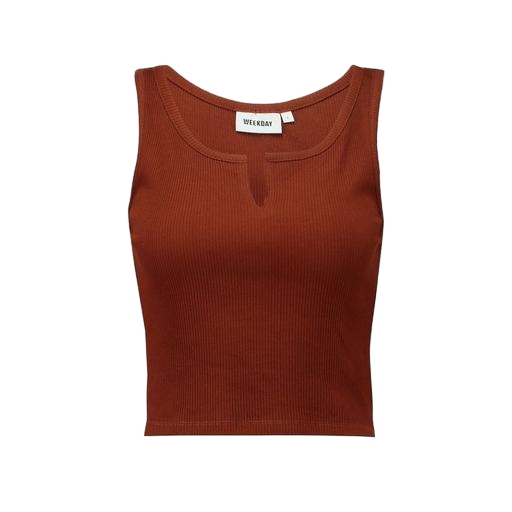
brown ribbed tank top, brown v-neck crop top, brown olivia tank, white background